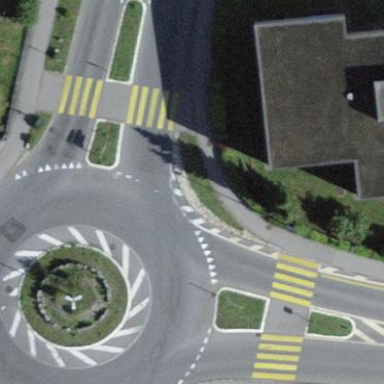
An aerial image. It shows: Primary highway intersecting roundabout.